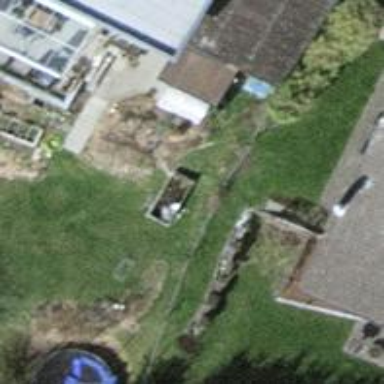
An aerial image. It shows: Garage.